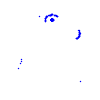
Particle: proton